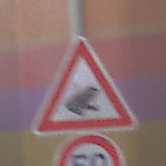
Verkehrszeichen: AmphibienwanderungLinks
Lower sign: Geschwindigkeit50
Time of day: MorningAfternoon
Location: Outdoor (Special)
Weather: PartlyCloudy
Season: NotSpecified
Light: Natural